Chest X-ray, AP view. Patient: 65 years old, sex F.
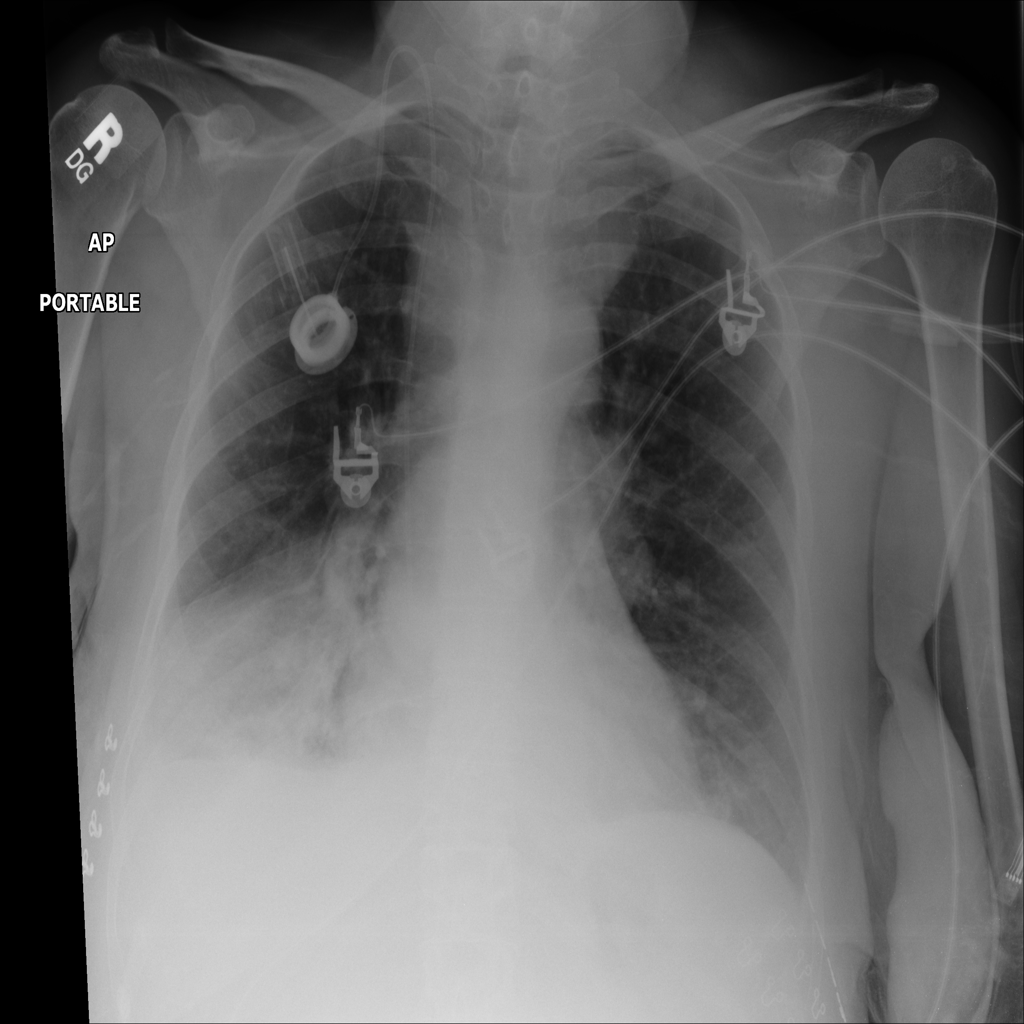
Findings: Atelectasis, Infiltration, Mass